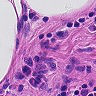
Metastatic tissue present: no